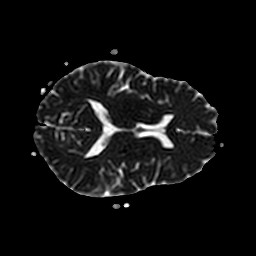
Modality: ADC
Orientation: axial
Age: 51
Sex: female
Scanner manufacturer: philips
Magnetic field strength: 3 T
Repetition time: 4.249 s
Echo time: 0.07332 s